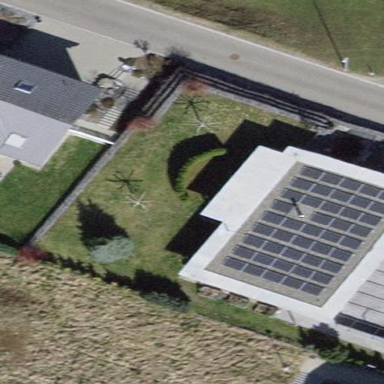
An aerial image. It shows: Solar power generator using photovoltaic method with solar photovoltaic panel types.